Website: lowes
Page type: billing-address
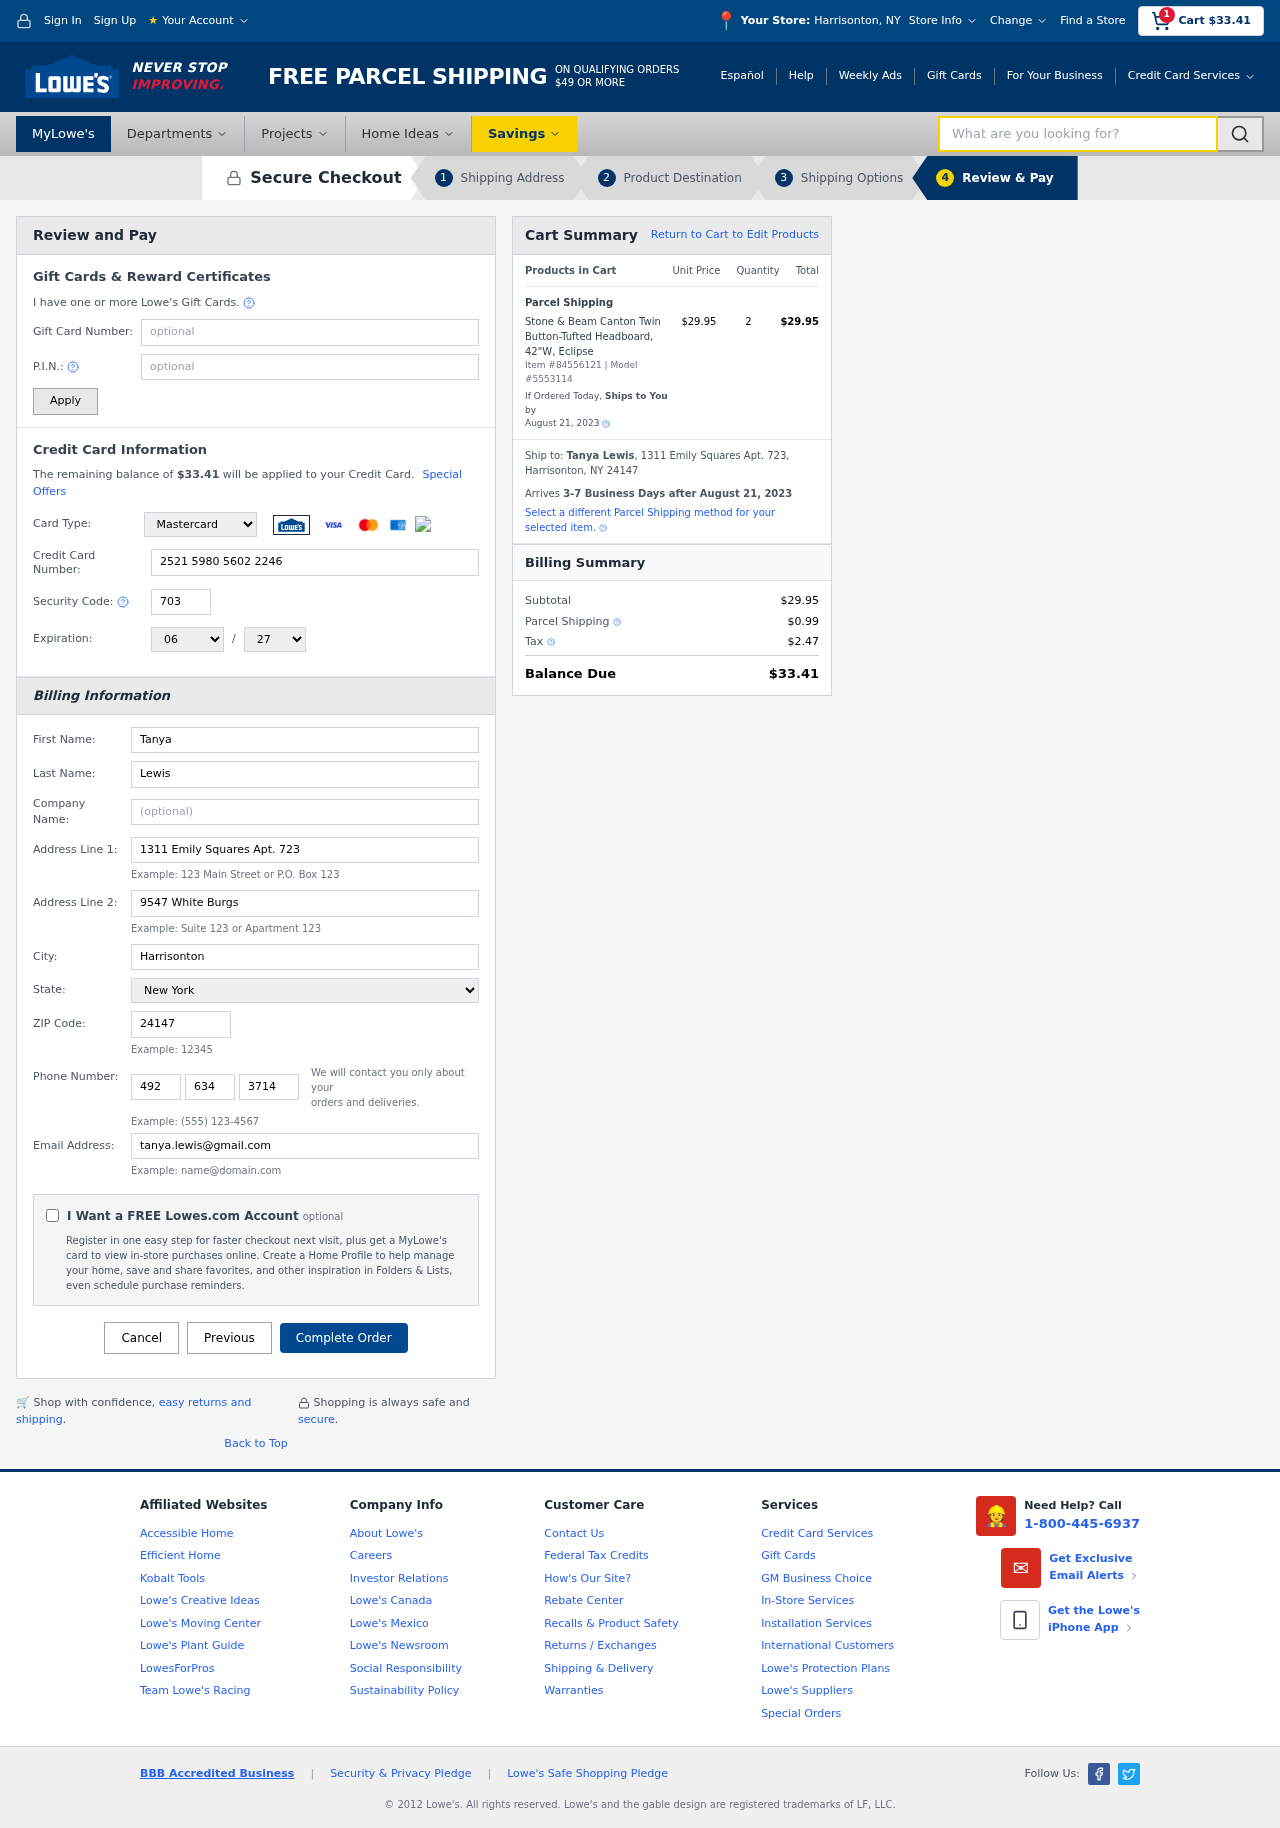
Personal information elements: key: PII_CARD_CVV
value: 703
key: PII_CARD_EXPIRY_MONTH
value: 06
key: PII_CARD_EXPIRY_YEAR
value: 27
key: PII_CARD_NUMBER
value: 2521 5980 5602 2246
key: PII_CARD_TYPE
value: Mastercard
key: PII_CITY
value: Harrisonton
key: PII_CITY_STATE
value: Harrisonton, NY
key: PII_EMAIL
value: tanya.lewis@gmail.com
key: PII_FIRSTNAME
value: Tanya
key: PII_FULLNAME
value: Tanya Lewis
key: PII_LASTNAME
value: Lewis
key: PII_PHONE_AREA
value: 492
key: PII_PHONE_PREFIX
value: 634
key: PII_PHONE_SUFFIX
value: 3714
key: PII_POSTCODE
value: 24147
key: PII_STATE
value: New York
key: PII_STREET
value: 1311 Emily Squares Apt. 723
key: PII_STREET2
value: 9547 White Burgs
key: PII_CITY_STATE_ZIP
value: Harrisonton, NY 24147
Product elements: key: PRODUCT1_NAME
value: Stone & Beam Canton Twin Button-Tufted Headboard, 42"W, Eclipse
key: PRODUCT1_PRICE
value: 29.95
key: PRODUCT1_QUANTITY
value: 2
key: PRODUCT_ITEM_NUMBER
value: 84556121
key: PRODUCT_MODEL_NUMBER
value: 5553114
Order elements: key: ORDER_SUBTOTAL
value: $33.41
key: ORDER_TOTAL
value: $33.41
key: ORDER_SHIPPING_DATE
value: August 21, 2023
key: ORDER_SUBTOTAL
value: $29.95
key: ORDER_DELIVERY_DATE
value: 3-7 Business Days after August 21, 2023
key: ORDER_SHIPPING_DATE2
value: August 21, 2023
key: ORDER_SUBTOTAL2
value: $29.95
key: ORDER_SHIPPING_COST
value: $0.99
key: ORDER_TAX
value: $2.47
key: ORDER_TOTAL2
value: $33.41
Search elements: key: HEADER_SEARCH
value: What are you looking for?